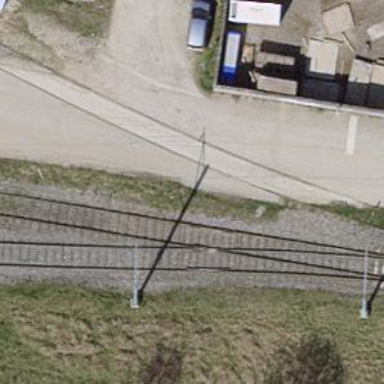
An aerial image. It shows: Rail spur service.